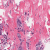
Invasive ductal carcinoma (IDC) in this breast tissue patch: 1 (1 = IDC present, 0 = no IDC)